Interaction volume radius: 5 \u00c5
Interaction volume height: 15 \u00c5
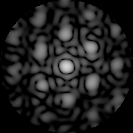
Disorder parameter: 0.3997